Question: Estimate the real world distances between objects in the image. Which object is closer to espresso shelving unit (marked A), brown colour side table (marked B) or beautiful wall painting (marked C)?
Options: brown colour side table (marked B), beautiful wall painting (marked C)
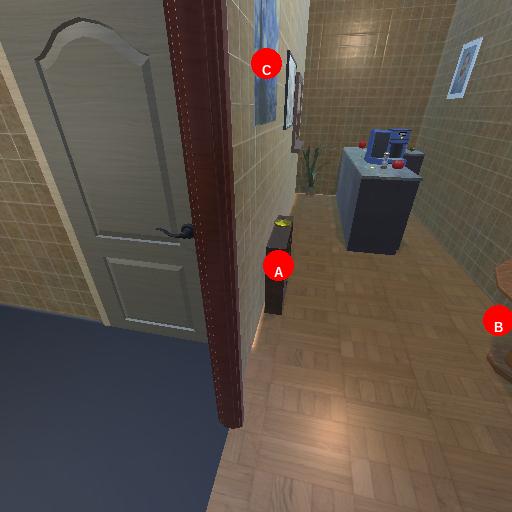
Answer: brown colour side table (marked B)